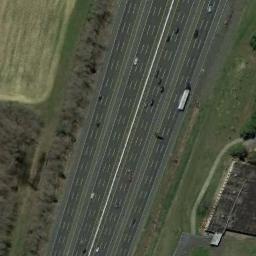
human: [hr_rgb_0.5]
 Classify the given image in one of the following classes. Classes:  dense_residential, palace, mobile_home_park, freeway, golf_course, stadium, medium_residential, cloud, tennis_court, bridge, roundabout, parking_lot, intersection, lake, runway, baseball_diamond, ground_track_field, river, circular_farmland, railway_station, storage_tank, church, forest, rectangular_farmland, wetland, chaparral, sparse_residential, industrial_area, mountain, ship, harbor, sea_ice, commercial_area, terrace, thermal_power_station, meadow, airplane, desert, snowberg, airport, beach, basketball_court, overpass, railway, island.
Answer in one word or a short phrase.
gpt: freeway